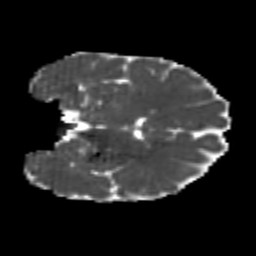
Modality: MD
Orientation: coronal
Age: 24
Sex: male
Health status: healthy
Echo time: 0.074 s